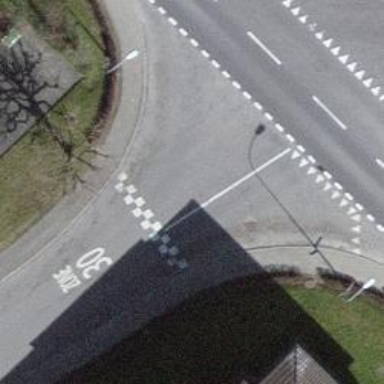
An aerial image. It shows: Unmarked crossing on the road.